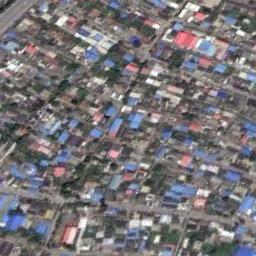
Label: industrial_area